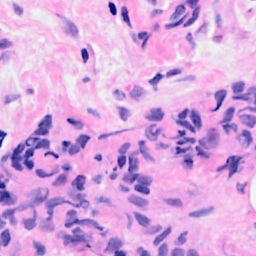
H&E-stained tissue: Breast